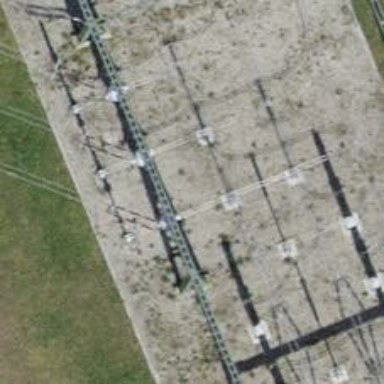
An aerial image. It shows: Insulator used in power systems.